Field crop: maize
Growth stage: 1
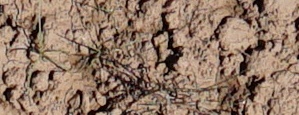
Species: lolium